Interaction volume radius: 10 \u00c5
Interaction volume height: 10 \u00c5
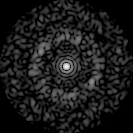
Disorder parameter: 0.8375